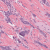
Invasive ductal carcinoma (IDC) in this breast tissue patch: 1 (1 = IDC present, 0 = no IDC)